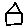
Label: house